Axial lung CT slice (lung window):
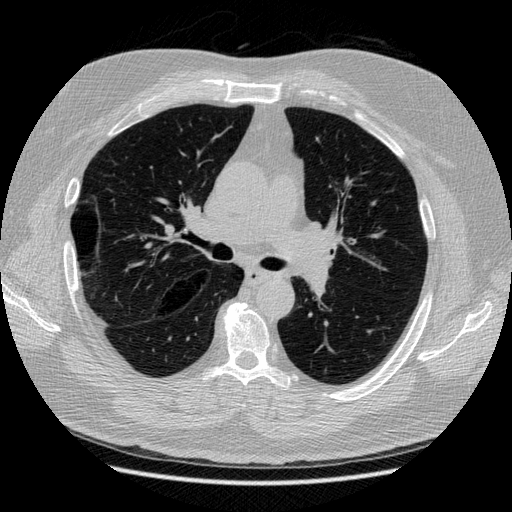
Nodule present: no